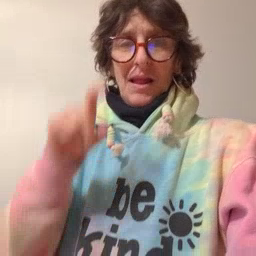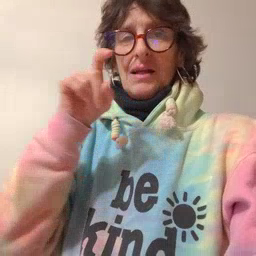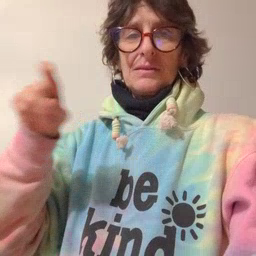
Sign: closet